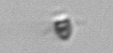
Label: Pyramimonas